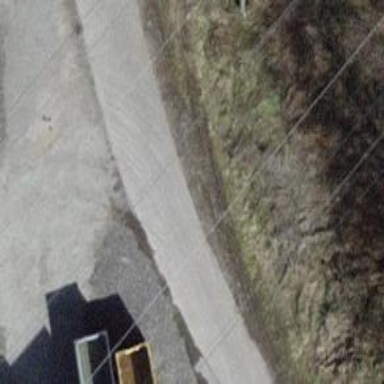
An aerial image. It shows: Paved track with Grade 1 surface.